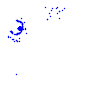
Particle: pion